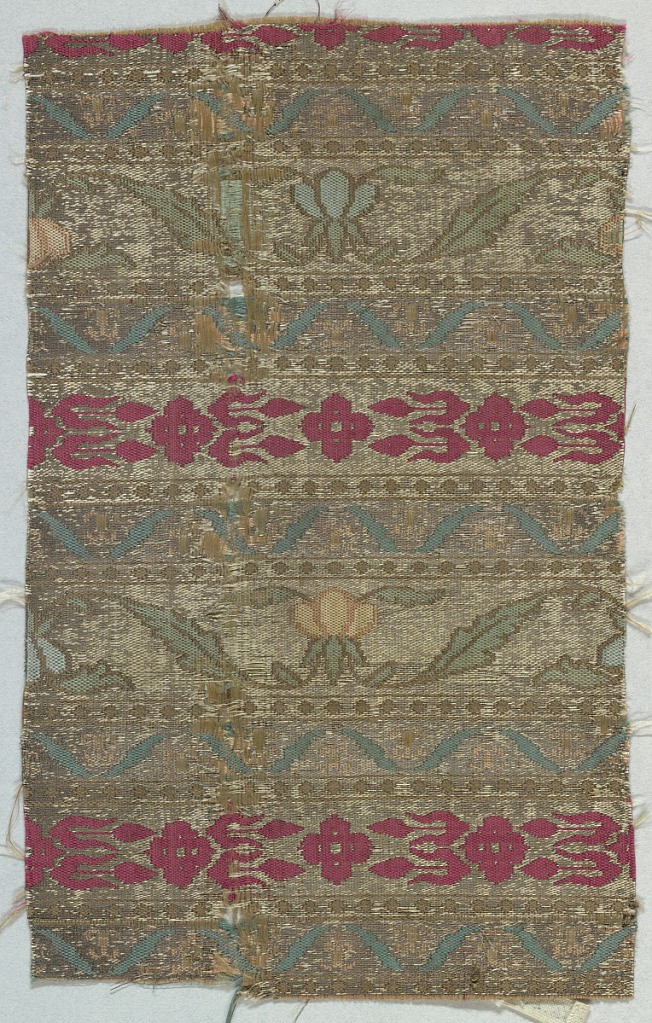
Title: Fragment
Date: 17th century
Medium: silk, metallic thread Technique: plain compound weave
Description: Fragment has a design of horizontal stripes separated by narrow stripes containing small circles. Stripes contain stylized floral and leaf patterns in dark red, green, blue green, and pale orange.